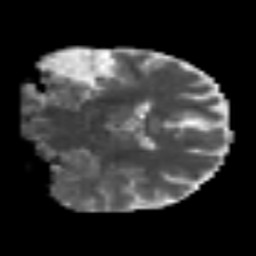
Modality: MD
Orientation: coronal
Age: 49
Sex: female
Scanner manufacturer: siemens
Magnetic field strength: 3 T
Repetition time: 6.1 s
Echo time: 0.101 s